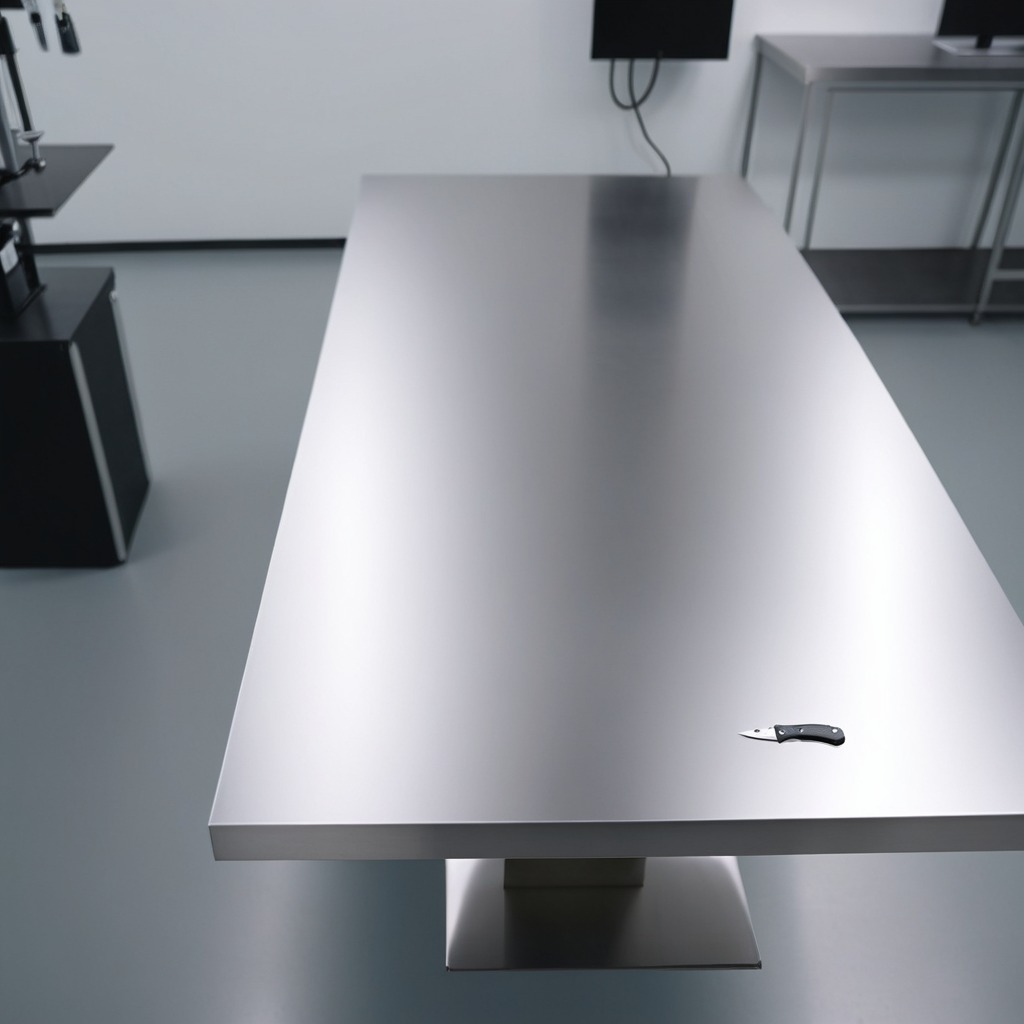
A utility knife lies on a stainless steel table in a high-end prototyping lab.